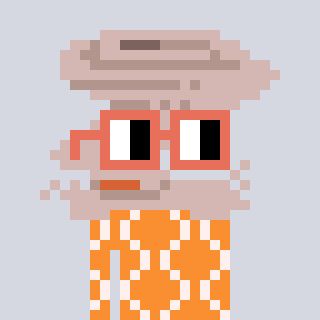
a pixel art character with square orange glasses, a tornado-shaped head and a orange-colored body on a cool background